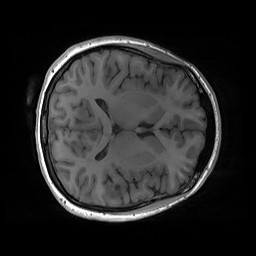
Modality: T1w
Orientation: axial
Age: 27
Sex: female